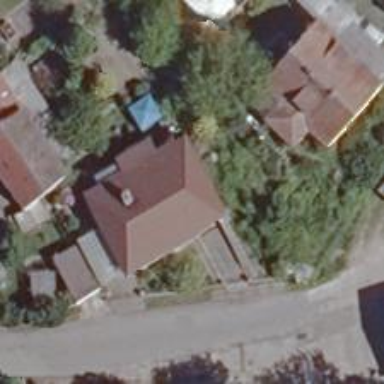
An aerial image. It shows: Simple house.